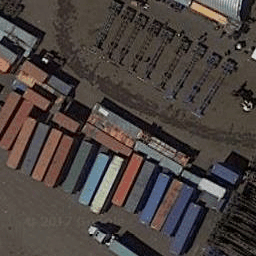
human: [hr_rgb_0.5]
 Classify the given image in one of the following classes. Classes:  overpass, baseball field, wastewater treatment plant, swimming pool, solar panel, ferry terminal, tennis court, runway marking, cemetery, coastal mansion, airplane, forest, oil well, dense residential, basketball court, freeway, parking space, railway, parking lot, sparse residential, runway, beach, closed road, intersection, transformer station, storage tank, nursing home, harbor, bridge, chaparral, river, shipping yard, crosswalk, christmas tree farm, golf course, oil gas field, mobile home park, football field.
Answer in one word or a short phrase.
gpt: shipping yard